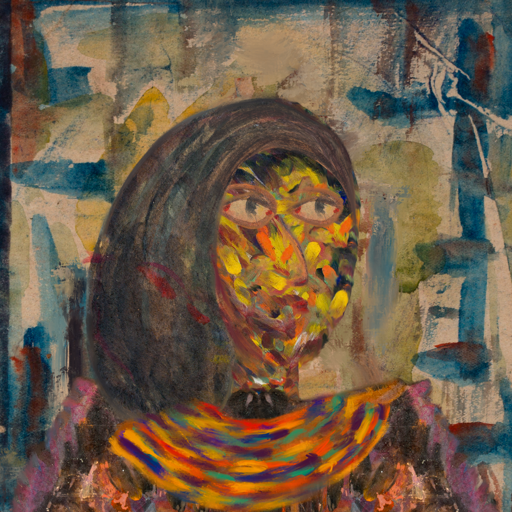
Background: Orphan, Head And Neck Side: An_Impression, Face Side: GypsyMother, Bust: Gypsy_Queen, Hair Side: Gypsy_Mother, Head Accessory: Blank, Second Necklace: An_Impression_2, Necklace: Blank, Baby: Blank